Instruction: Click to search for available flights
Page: home
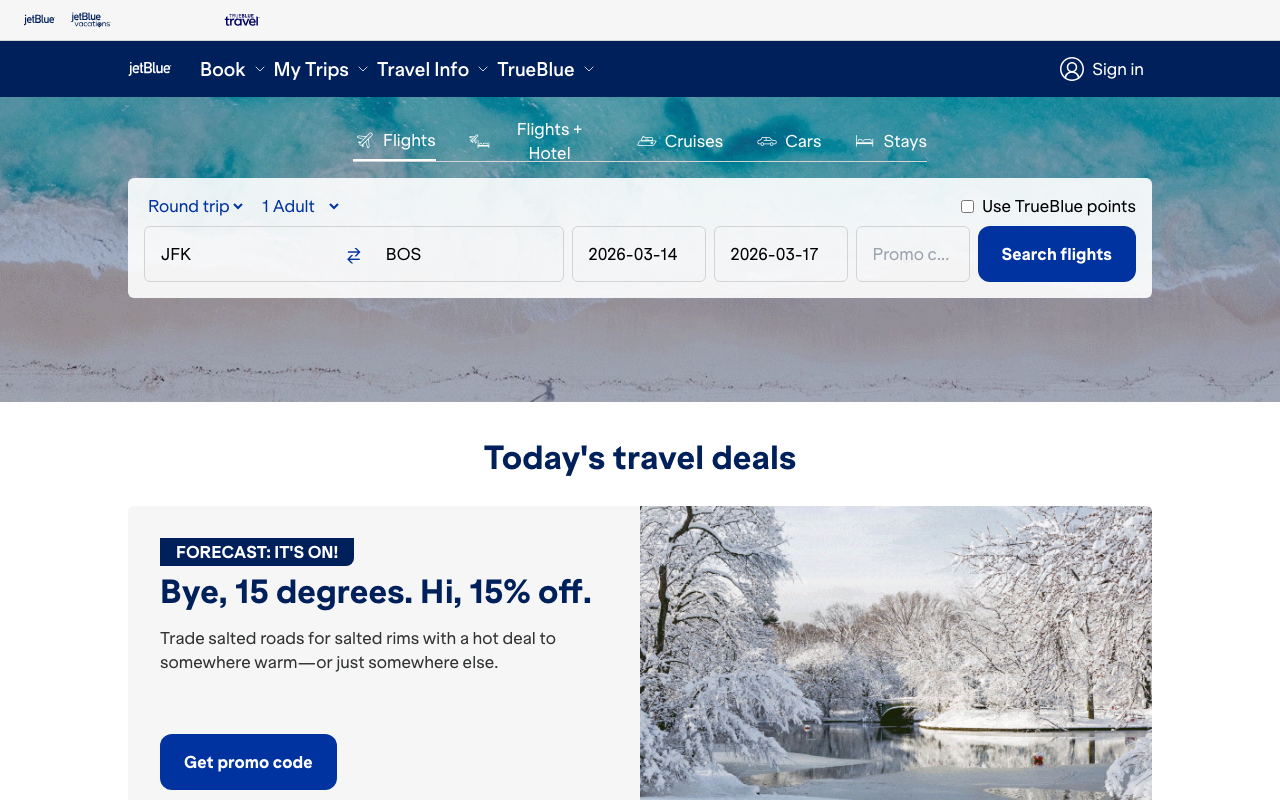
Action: click